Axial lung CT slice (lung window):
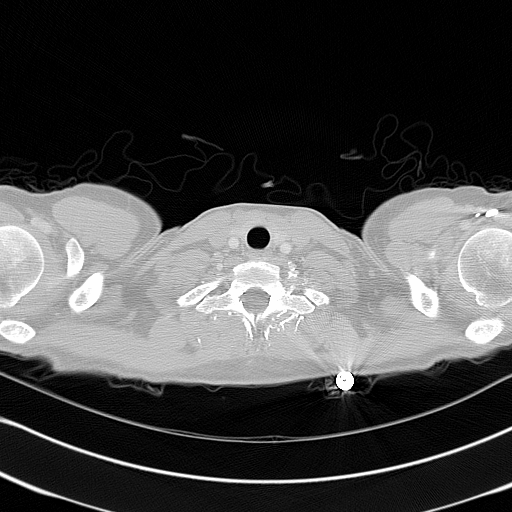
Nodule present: no